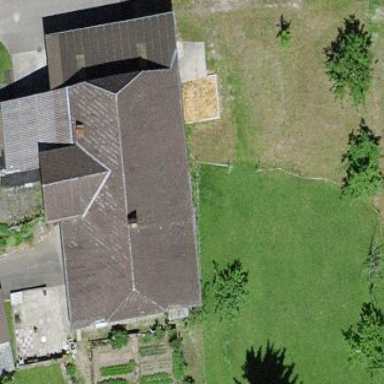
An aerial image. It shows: Farm building.